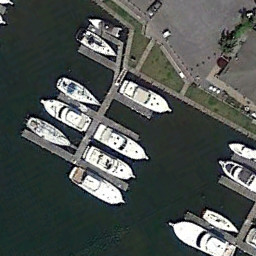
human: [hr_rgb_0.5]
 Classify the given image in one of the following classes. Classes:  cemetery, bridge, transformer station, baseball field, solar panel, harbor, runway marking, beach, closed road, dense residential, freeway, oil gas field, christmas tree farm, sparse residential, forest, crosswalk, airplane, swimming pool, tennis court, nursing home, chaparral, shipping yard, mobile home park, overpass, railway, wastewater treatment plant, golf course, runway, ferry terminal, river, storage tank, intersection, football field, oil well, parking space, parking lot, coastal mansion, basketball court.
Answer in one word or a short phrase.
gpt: ferry terminal